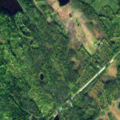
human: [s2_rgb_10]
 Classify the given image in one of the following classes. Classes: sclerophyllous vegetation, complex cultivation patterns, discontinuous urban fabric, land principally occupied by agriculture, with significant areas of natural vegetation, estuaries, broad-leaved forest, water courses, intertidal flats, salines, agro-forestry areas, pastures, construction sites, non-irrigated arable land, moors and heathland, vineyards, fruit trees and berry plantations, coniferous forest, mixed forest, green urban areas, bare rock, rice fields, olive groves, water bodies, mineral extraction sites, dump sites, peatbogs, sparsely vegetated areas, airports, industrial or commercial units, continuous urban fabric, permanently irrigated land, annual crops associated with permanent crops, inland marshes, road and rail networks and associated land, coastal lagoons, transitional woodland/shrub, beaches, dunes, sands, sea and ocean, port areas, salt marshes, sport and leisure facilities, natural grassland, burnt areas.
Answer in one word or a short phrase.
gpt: coniferous forest, mixed forest, transitional woodland/shrub, water bodies